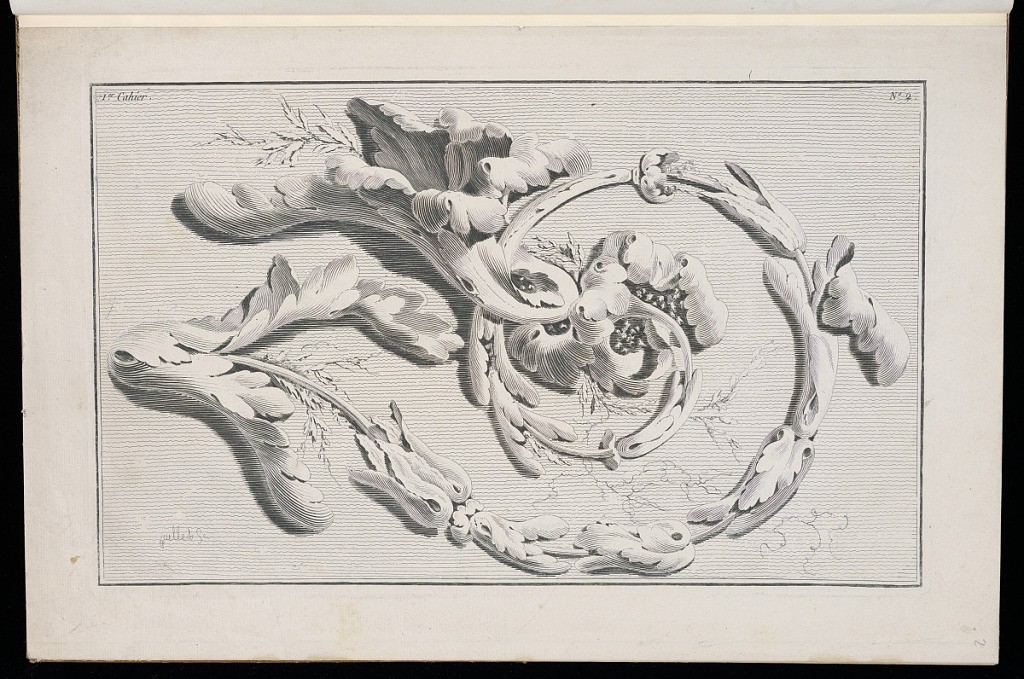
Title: Scrolling Foliate Ornament Design
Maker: Henri Sallembier, French, ca. 1753 - 1820
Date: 1777
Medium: Etching on laid paper
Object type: Print
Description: A scrolling foliate ornament design with leaf and rinceaux motifs. The plate is signed and numbered.